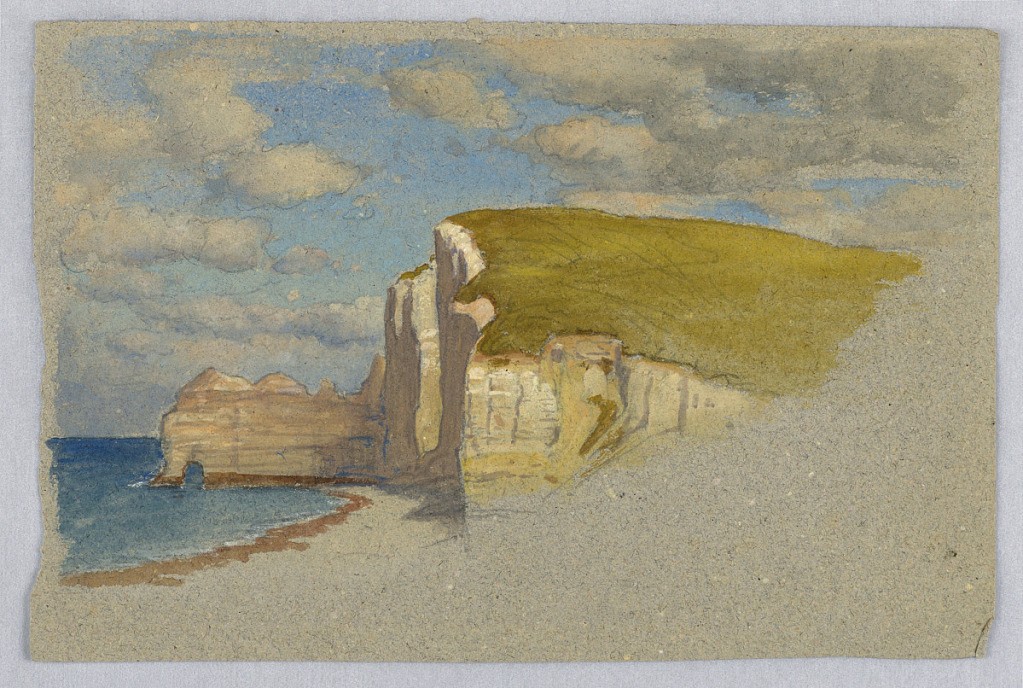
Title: Cliffs at Étretat
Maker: Samuel Colman, American, 1832–1920
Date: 1870–80
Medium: Brush and watercolor, graphite on dark grey paper
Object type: Drawing
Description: Water at left and cliffs at right. Shore in foreground. Blue sky with clouds. Verso: goats grazing, upper half.